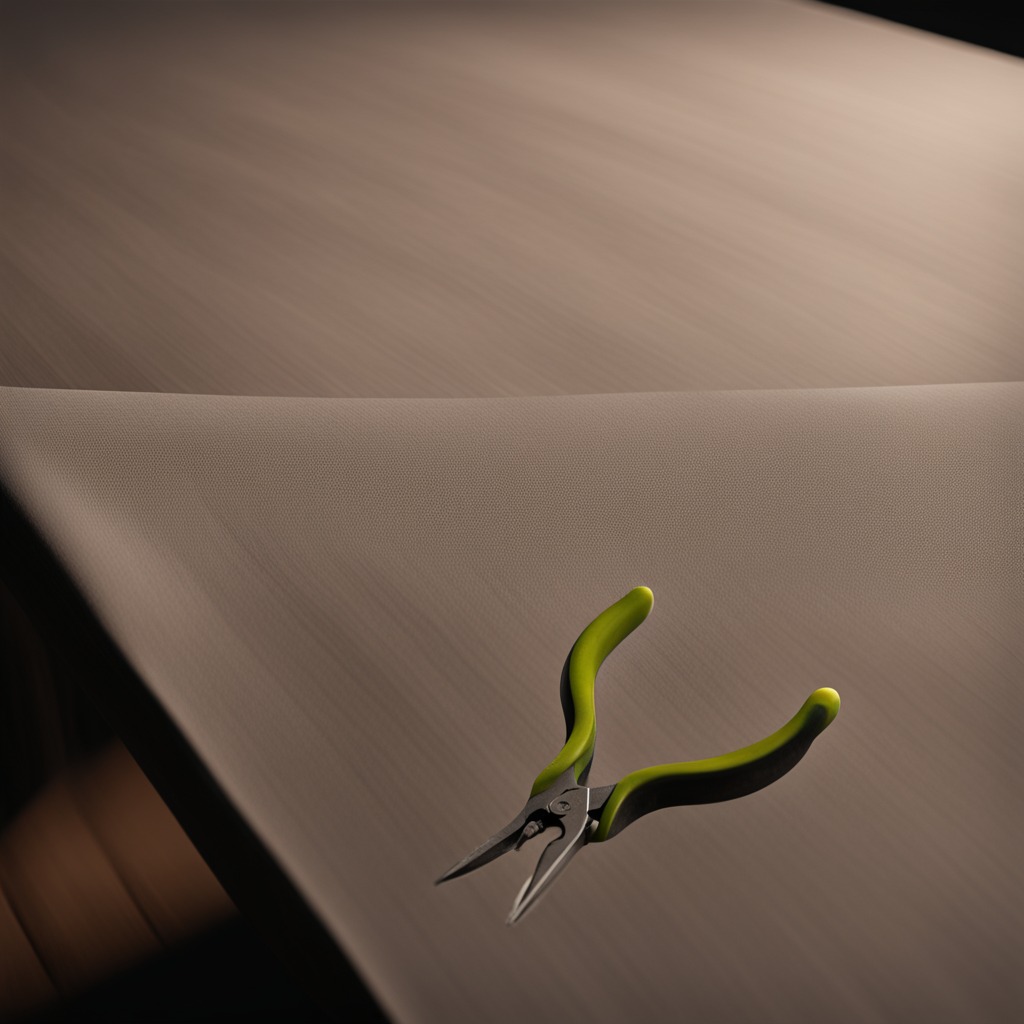
A plier is lying on a wooden table.